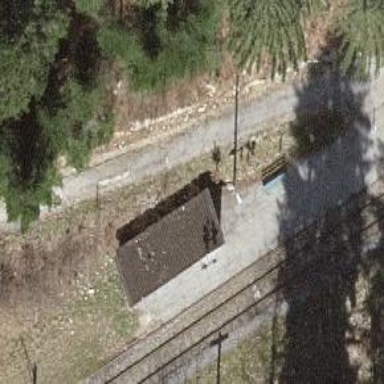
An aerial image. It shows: Railway halt.